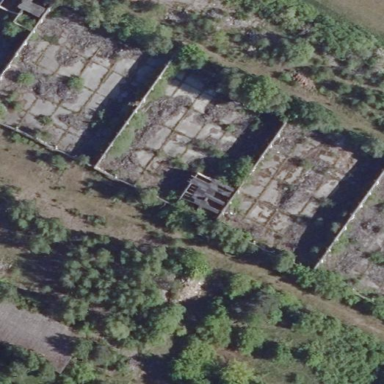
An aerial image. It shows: Ruins of building.